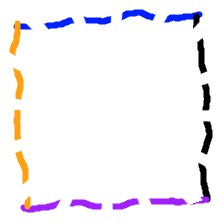
Shape: square